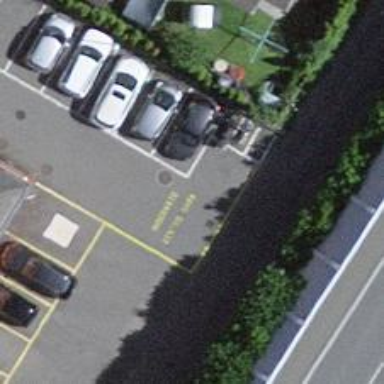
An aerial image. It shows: Road serving as parking aisle.